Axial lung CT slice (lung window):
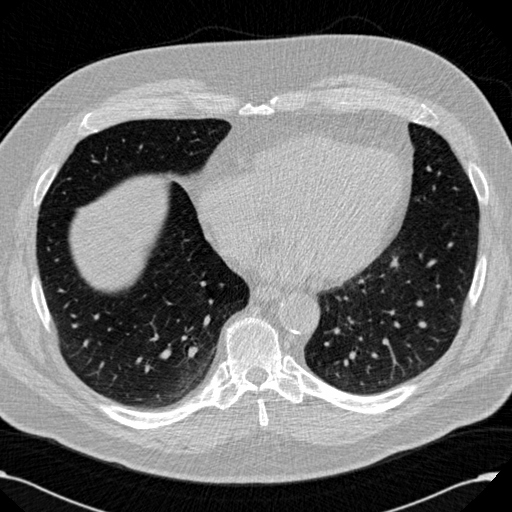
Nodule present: no